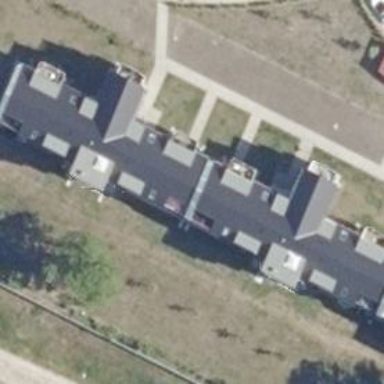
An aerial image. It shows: Unique quadruple saltbox-shaped roof outlines building with multiple apartments.